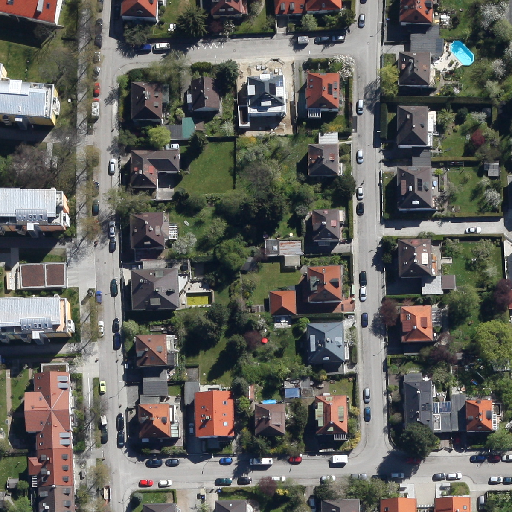
Referring expression: light-duty vehicle in the parking area